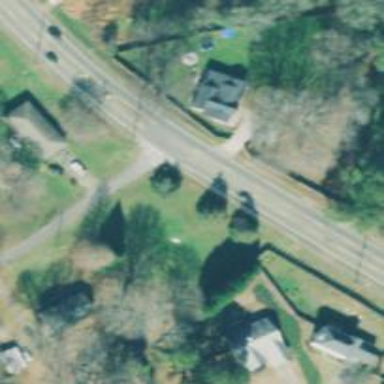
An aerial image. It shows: Secondary road.